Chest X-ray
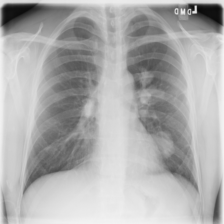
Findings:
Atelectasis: negative
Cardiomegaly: negative
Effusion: negative
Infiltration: negative
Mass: positive
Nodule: negative
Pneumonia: negative
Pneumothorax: negative
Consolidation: negative
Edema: negative
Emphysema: negative
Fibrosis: negative
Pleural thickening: negative
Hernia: negative